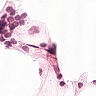
Metastatic tissue present: no